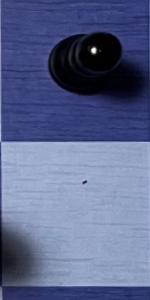
Label: Empty